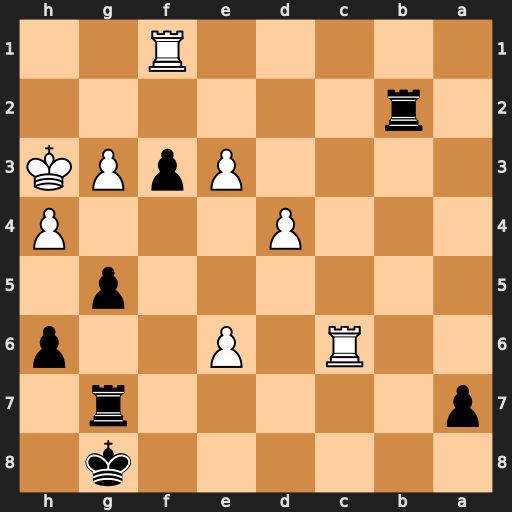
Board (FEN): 6k1/p5r1/2R1P2p/6p1/3P3P/4PpPK/1r6/5R2
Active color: b
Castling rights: -
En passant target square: -
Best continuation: g4#